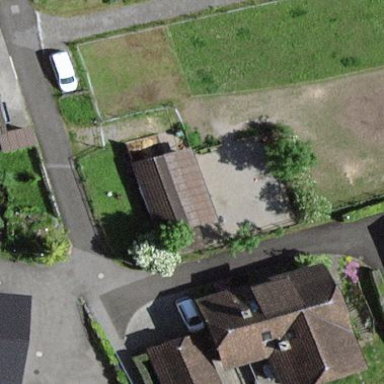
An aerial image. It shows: Stable.